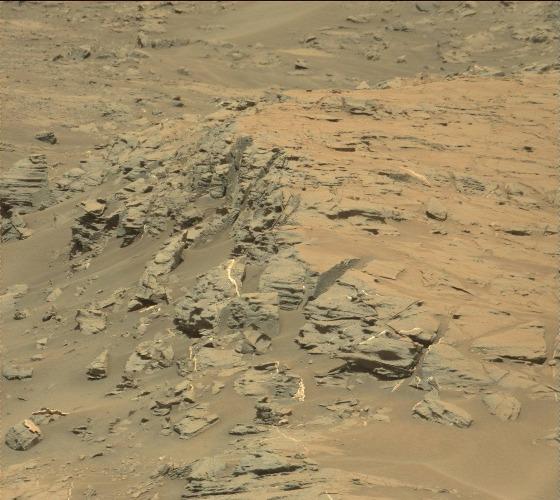
Terrain classes present: Bedrock, Gravel / Sand / Soil, Rock, Shadow